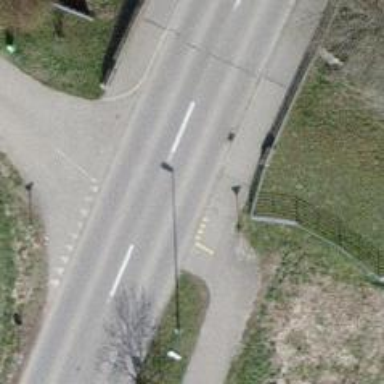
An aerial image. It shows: Tertiary road.